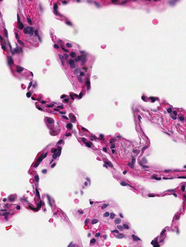
Tumor epithelial tissue: no
Tumor-associated stroma tissue: no
Normal tissue: yes